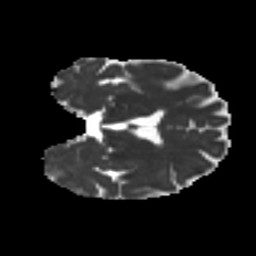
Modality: MD
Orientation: coronal
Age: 62
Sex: female
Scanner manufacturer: ge
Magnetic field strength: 3 T
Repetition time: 7.8 s
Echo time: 0.0606 s